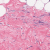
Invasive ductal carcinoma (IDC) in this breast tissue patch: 0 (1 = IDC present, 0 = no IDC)